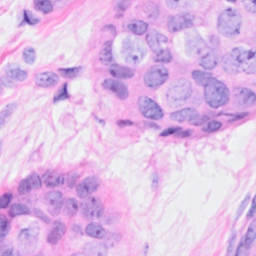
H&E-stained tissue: Breast